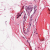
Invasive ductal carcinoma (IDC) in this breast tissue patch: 0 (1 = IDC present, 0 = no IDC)